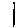
Label: line